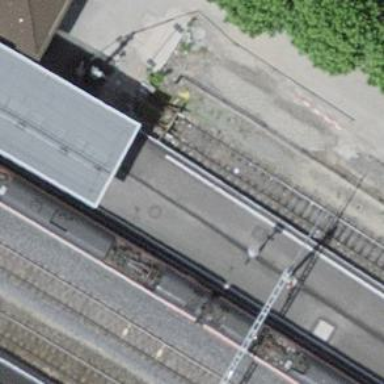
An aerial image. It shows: Stop position for public transport at railway stop.